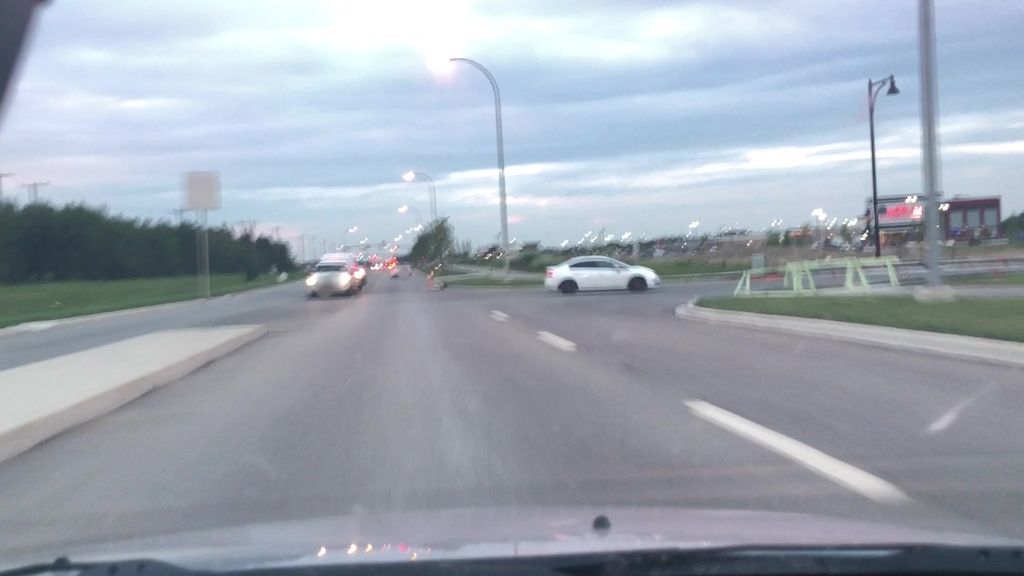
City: edmonton